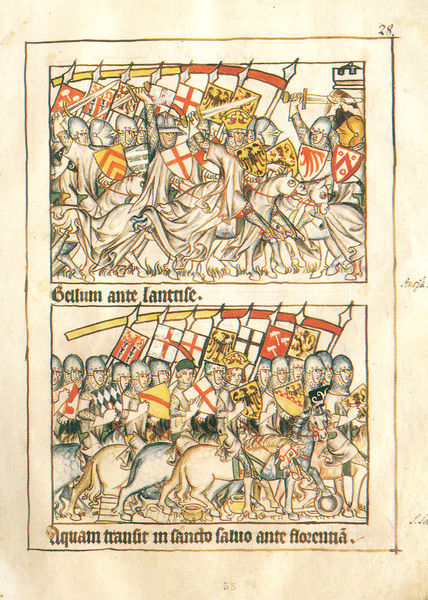
Titel: Trierer Bildhandschrift/Bilderchronik von Kaiser Heinrich VII. und Kurfürst Balduin von Luxemburg 1308-1313/ Kaiser Heinrichs Romfahrt
Schlagwörter: männer, zeichnung, pferde, reiter, schrift, fahnen, krieg, schlacht, kaiser, könig, buch, herrscher, ritter, armee, feldzug, heer, wappen, helme, mittelalter, lanzen, speere, christentum, handschrift, latein, schilde, ser